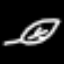
Label: leaf